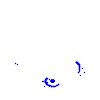
Particle: kaon